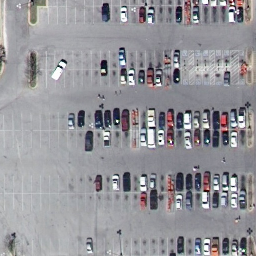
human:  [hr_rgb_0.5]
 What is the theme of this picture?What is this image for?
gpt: parking lot